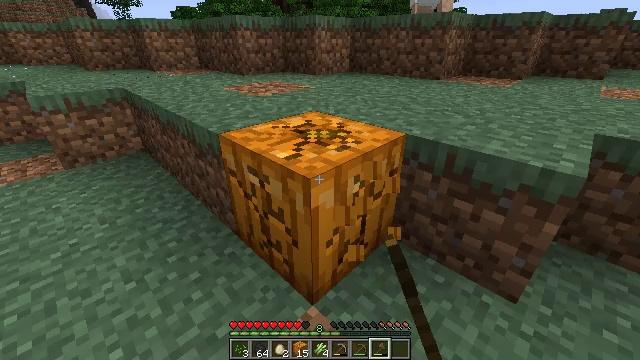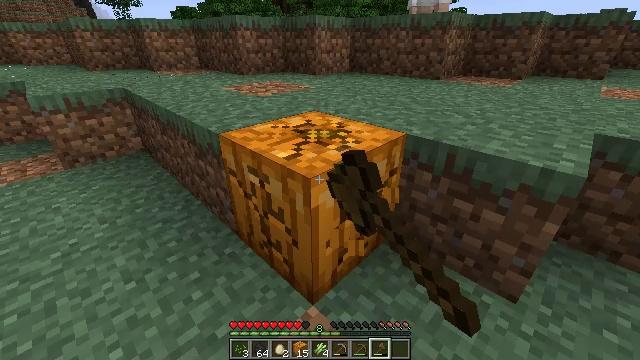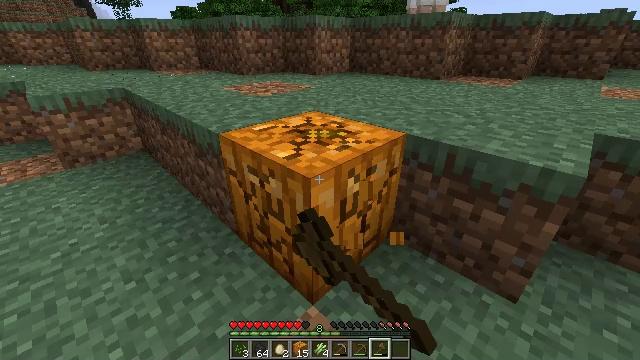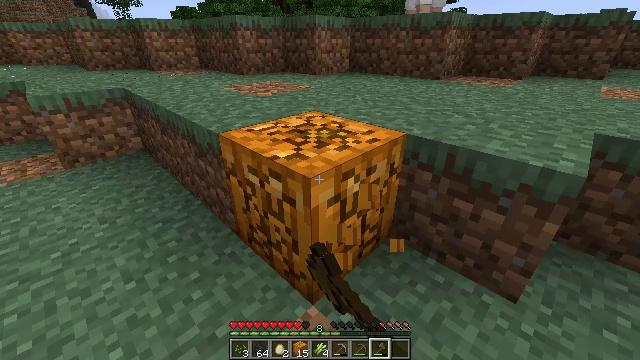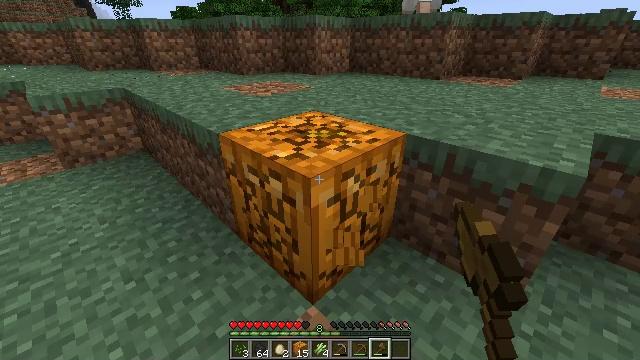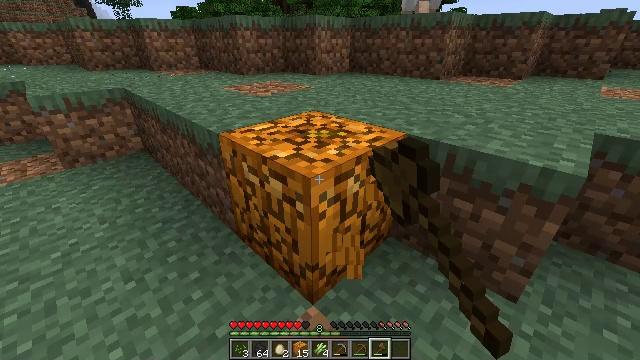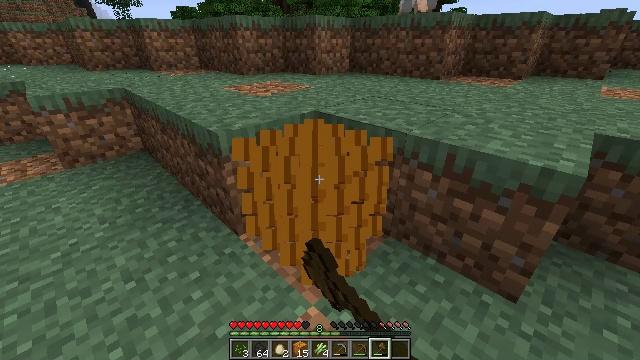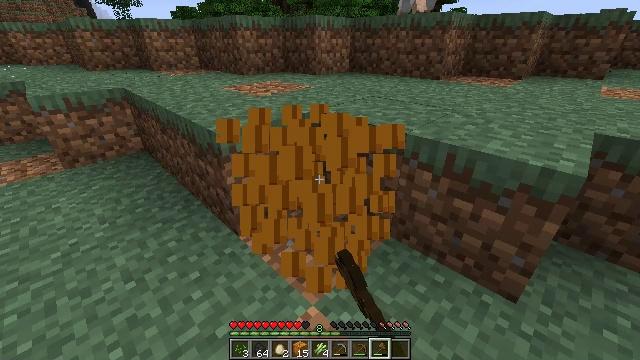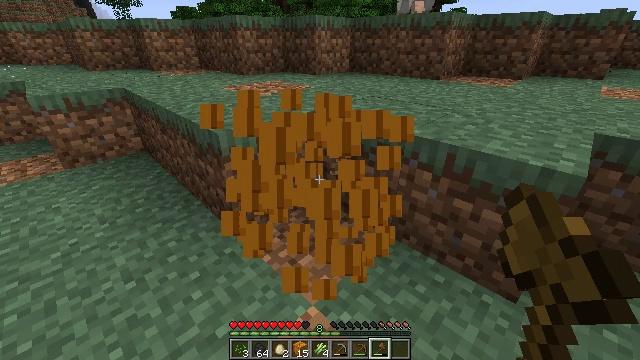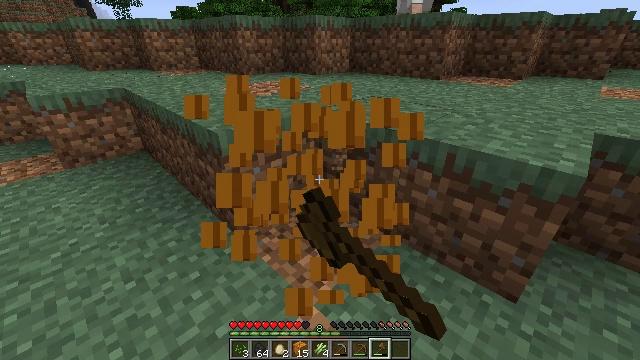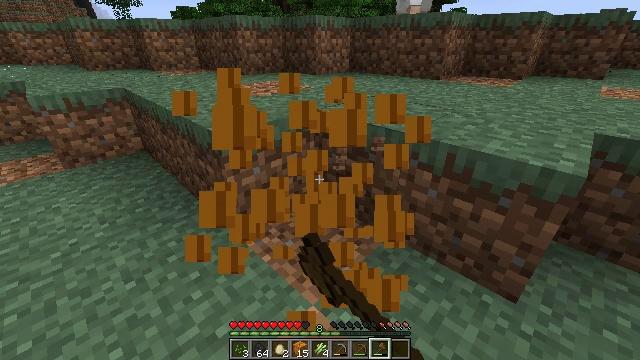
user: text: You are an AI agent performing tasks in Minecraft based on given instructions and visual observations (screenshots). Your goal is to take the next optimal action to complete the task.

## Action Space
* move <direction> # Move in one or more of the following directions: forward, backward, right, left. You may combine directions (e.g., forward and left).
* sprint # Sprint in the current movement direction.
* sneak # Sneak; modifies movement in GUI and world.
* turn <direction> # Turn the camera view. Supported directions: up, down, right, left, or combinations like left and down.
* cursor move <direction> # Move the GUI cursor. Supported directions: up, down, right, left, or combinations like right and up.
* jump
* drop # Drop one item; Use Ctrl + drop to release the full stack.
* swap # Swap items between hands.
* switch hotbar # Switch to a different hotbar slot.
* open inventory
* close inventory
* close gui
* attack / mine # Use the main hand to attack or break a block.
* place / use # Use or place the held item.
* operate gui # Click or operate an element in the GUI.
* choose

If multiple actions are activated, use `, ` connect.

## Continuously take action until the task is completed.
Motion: motion action
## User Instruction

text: Mine the pumpkin from the ground.
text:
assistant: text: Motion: attack / mine
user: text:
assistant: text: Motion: attack / mine
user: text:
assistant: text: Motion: attack / mine
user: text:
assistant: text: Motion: attack / mine
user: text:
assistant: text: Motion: attack / mine
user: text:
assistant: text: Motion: attack / mine
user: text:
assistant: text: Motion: attack / mine
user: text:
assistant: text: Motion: attack / mine
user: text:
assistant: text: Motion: attack / mine
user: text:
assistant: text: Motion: attack / mine
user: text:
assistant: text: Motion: attack / mine